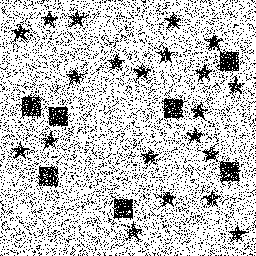
Squares: 7
Triangles: 0
Stars: 21
Total shapes: 28